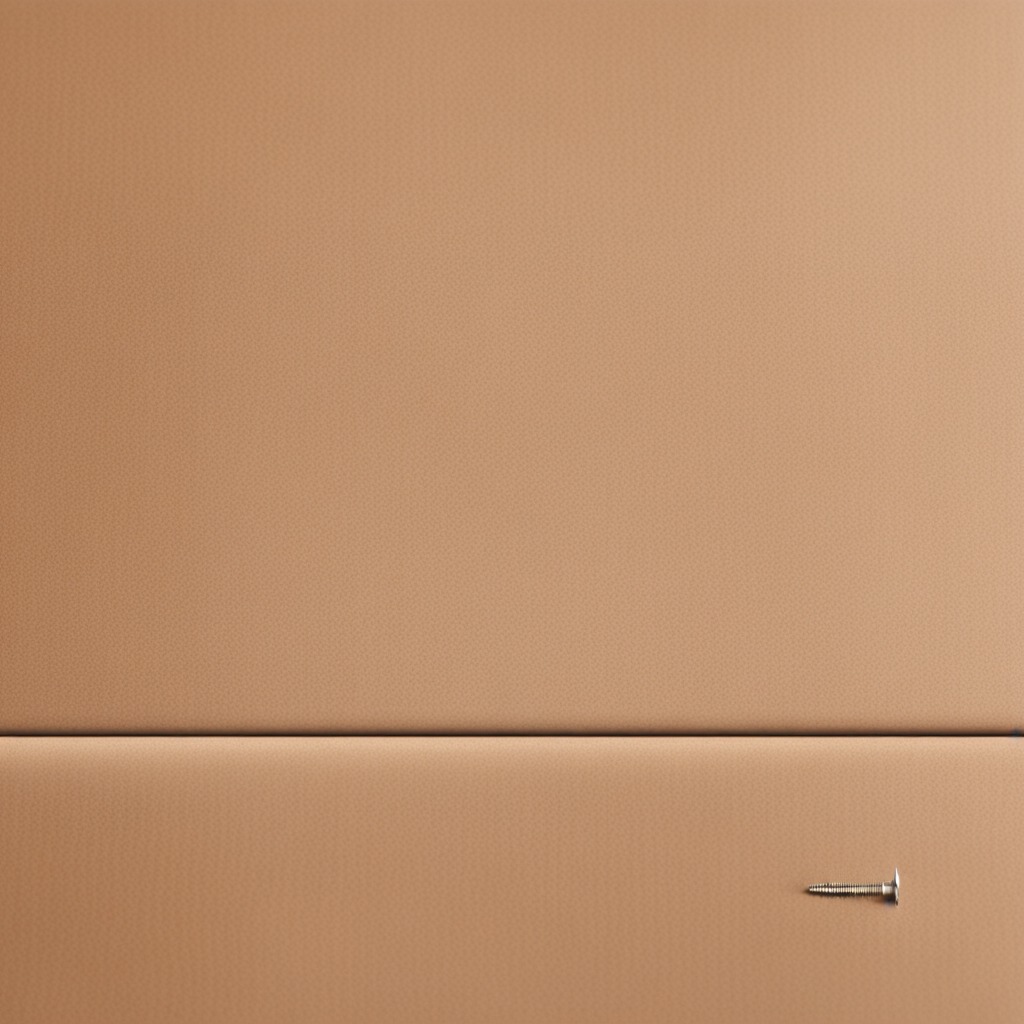
A metal screw is lying on a clean dry cardboard box surface in an outdoor workshop during daytime bright natural light soft shadows slightly creased but